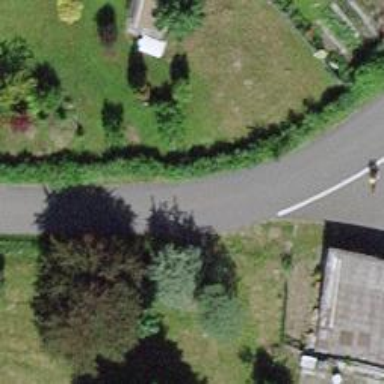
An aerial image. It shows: Hedge acting as barrier.